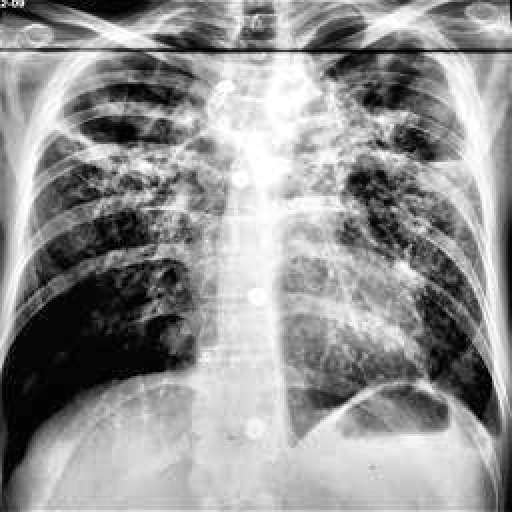
Finding: TUBERCULOSIS